Question: When I'm trying to execute a compile Java file I'm getting this error:
> Could not find or load main class XYZ
The class exists in the bin folder.
'''
<pre>
C:\Windows\system32>cd C:\Javain
C:\Javain>javac PhraseOmatic.java
C:\Javain>java PhraseOmatic
Error: Could not find or load main class PhraseOmatic
C:\Javain>echo %CLASSPATH%
C:\Java\lib
C:\javain>javac PhraseOmatic.java
C:\Javain>java PhraseOmatic
Error: Could not find or load main class PhraseOmatic
</pre>
'''

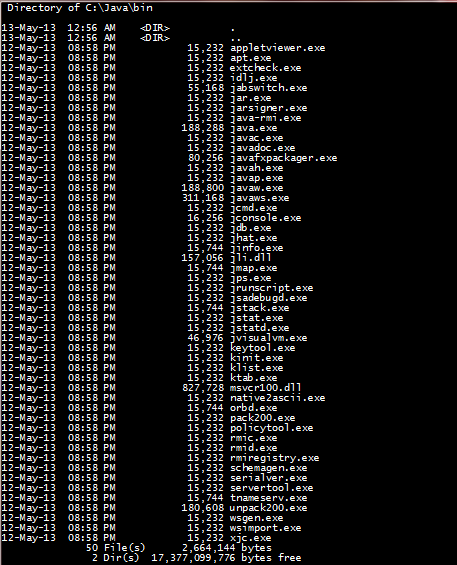
Answer: According to your output your 'CLASSPATH' is set to 'C:\Java\lib' while you compile your classes in 'C:\Javain'!
Note that the output of the compiler goes to the current directory (or the one specified by '-d') and on the classpath!